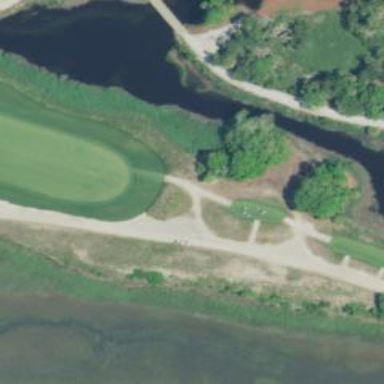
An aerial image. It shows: Path used for both walking and golf.